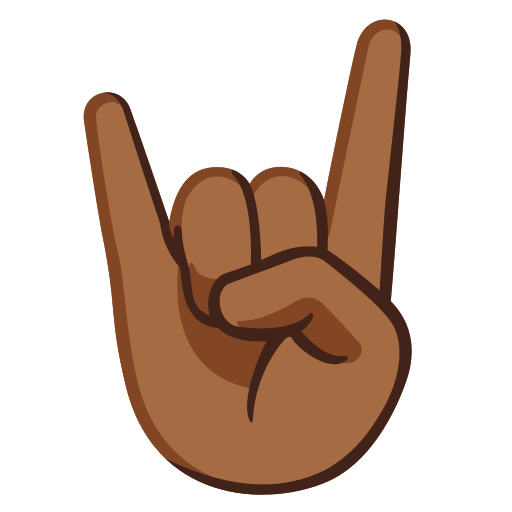
Emoji: 🤘🏾